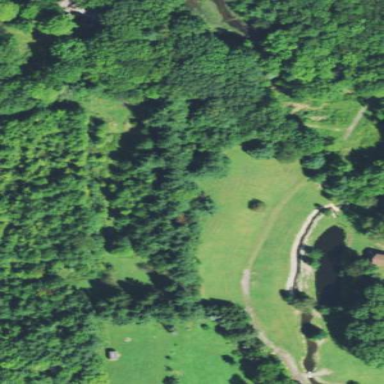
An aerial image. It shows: Woodland with needle-leaved trees.